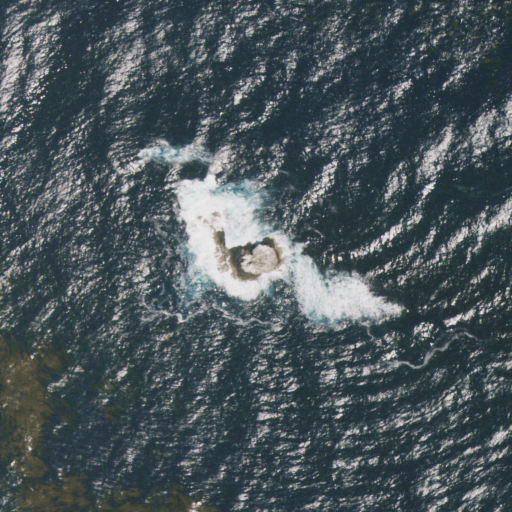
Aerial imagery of island in California named Castle Rock containing only open water